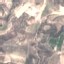
Land use / land cover class: PermanentCrop